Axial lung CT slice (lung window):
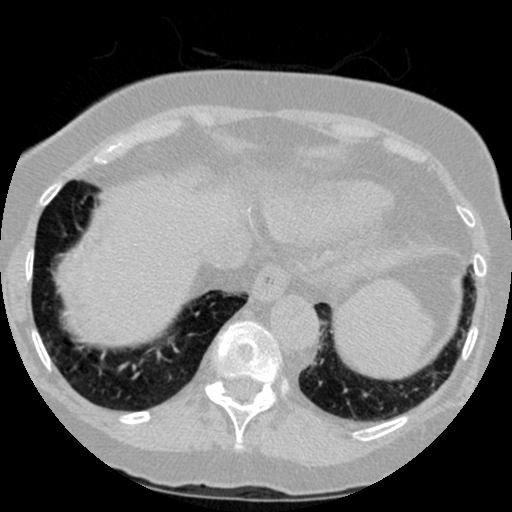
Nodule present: no